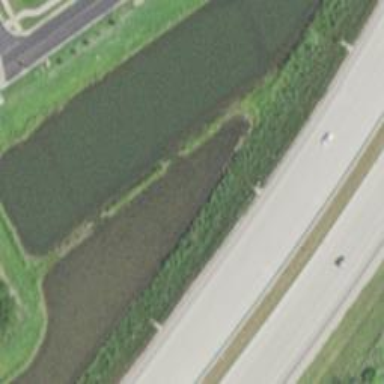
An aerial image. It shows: Retention basin with water.